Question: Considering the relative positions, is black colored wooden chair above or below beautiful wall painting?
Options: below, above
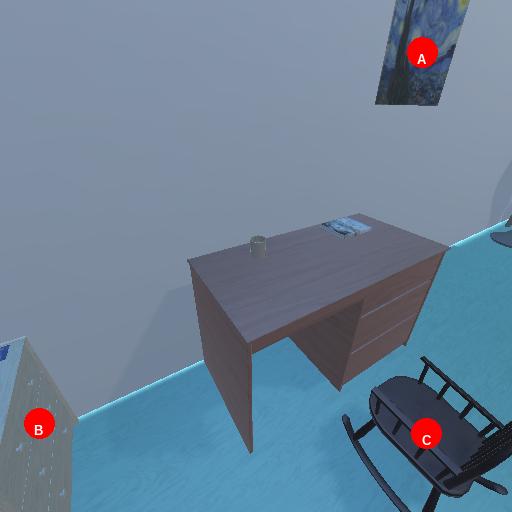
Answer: below